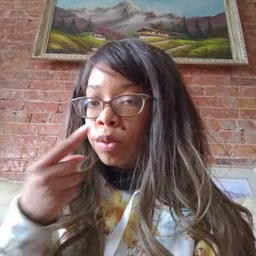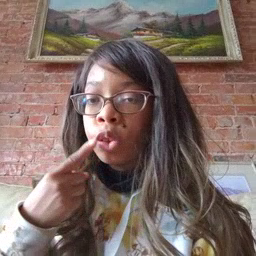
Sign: mouth